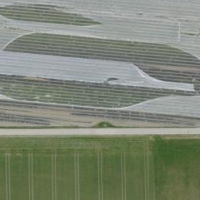
EUNIS habitat code: 52
Species observed at this site:
Corvus corone